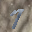
Label: 7